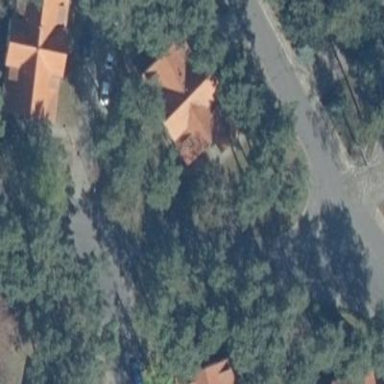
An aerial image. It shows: Image showing building with apartments.